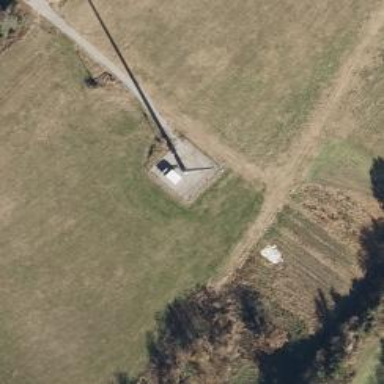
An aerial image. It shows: Communication mast tower.